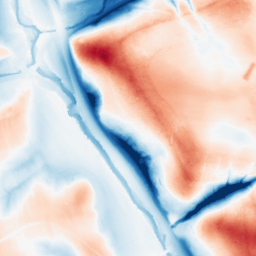
Category: classical
Decomposition family: gaussian
Decomposition parameters: sigma: 20
Upsampling method: bicubic_16x
Upsampling parameters: scale: 16
Upsampling scale: 16